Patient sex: M
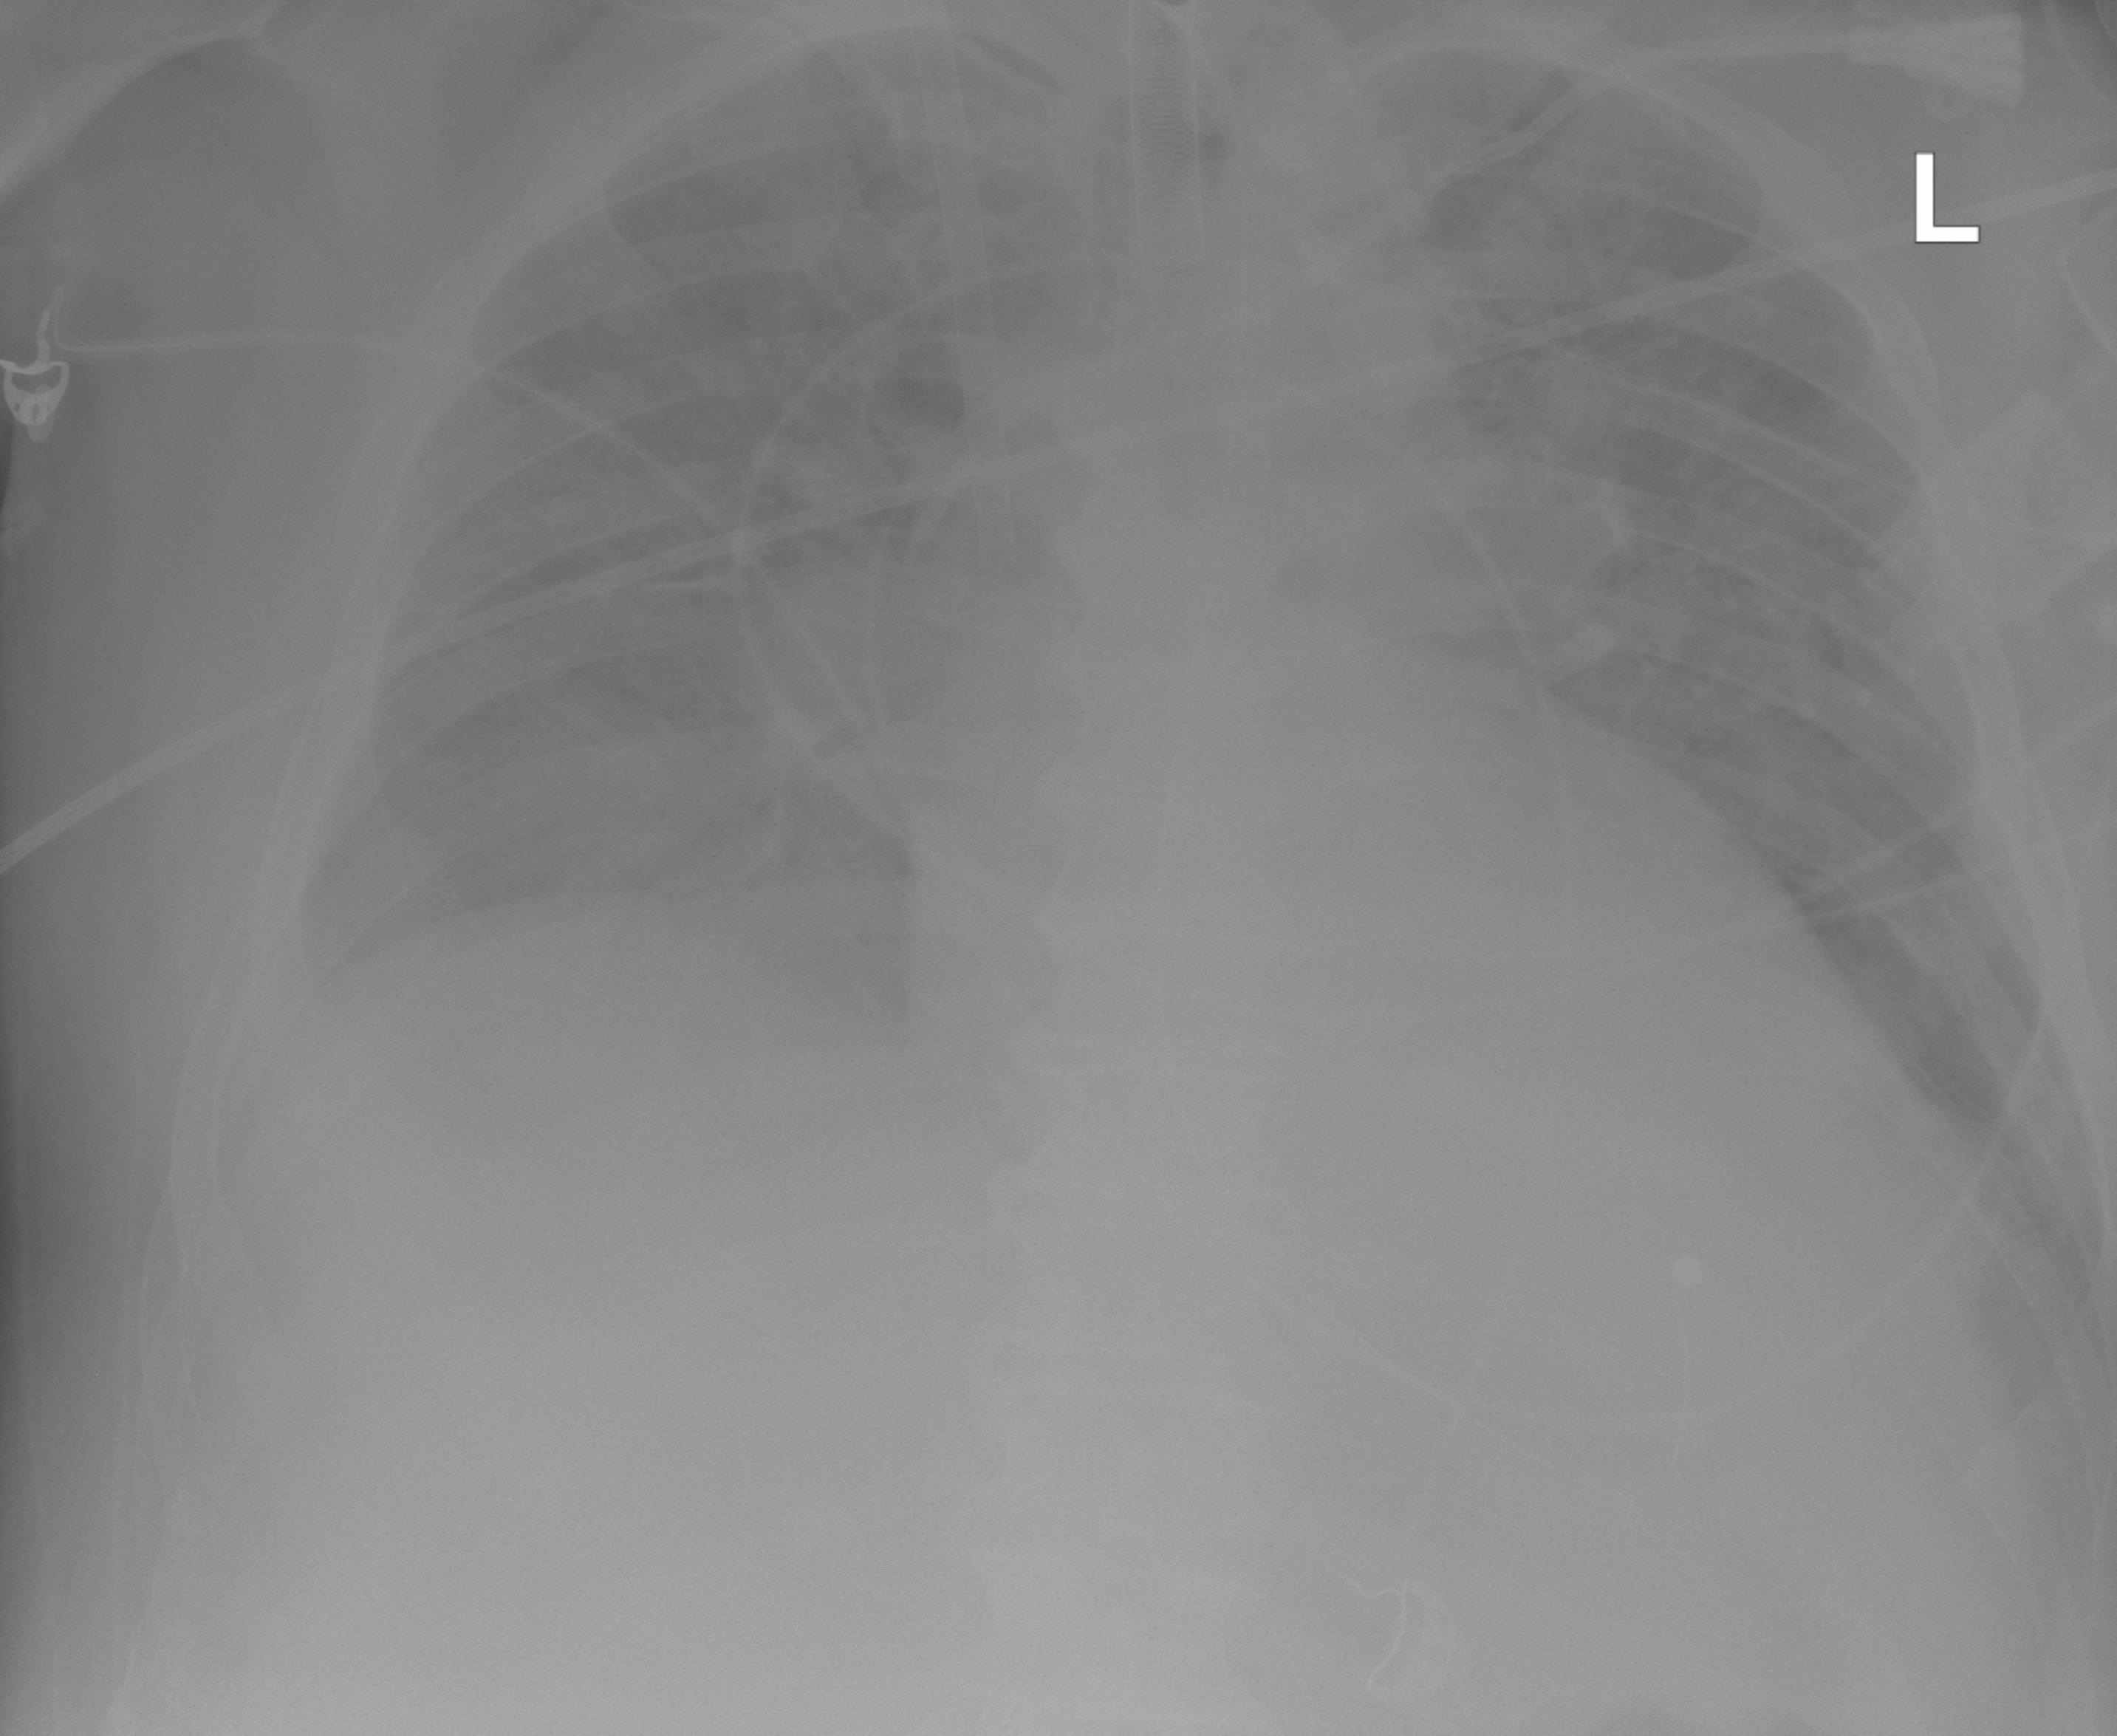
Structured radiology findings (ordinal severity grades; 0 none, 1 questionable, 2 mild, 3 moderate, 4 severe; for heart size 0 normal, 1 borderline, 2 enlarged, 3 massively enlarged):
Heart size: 2
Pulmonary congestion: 2
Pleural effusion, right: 2
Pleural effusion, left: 2
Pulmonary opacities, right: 2
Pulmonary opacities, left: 1
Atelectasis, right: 2
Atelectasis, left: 2